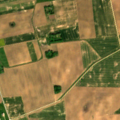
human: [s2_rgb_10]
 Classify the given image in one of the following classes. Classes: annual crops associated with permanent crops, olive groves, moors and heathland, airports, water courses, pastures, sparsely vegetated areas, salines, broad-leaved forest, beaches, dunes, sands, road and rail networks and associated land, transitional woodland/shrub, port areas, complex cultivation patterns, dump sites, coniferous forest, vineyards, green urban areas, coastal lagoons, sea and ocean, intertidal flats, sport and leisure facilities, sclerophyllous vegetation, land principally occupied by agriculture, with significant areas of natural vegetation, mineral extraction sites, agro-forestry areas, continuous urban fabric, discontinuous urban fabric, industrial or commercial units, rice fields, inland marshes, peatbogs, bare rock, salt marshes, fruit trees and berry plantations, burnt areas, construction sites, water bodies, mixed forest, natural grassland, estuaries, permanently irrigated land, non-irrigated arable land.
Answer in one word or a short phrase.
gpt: non-irrigated arable land, complex cultivation patterns